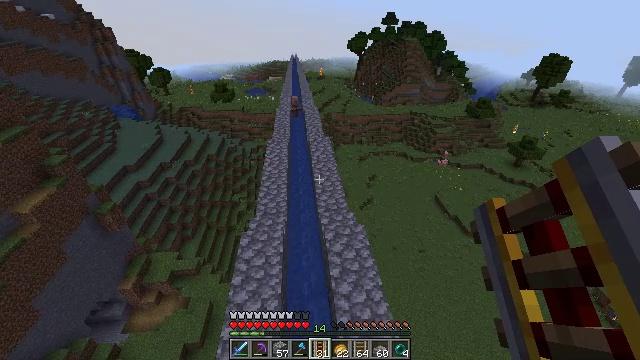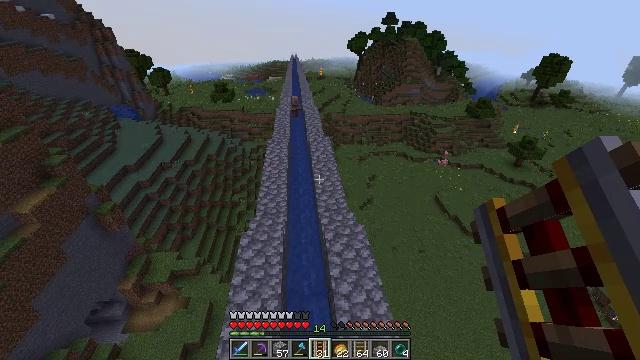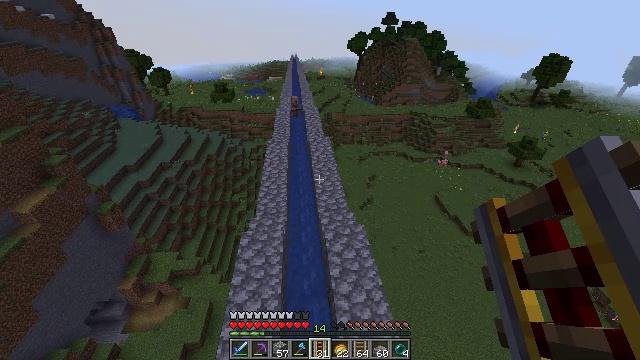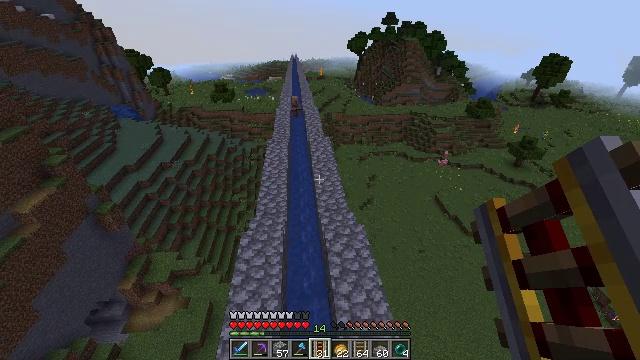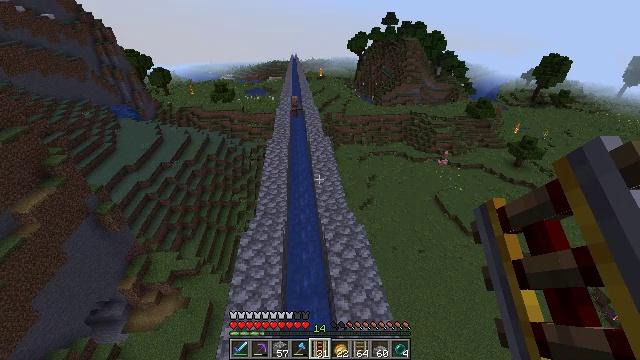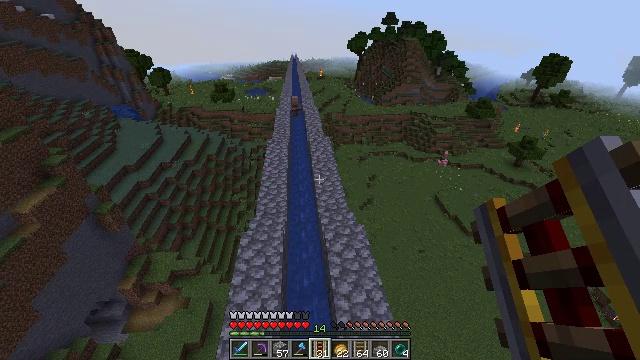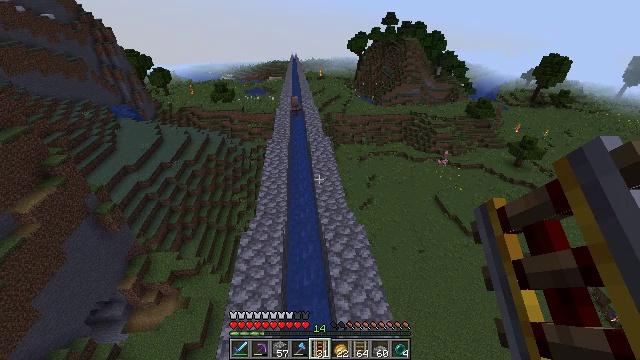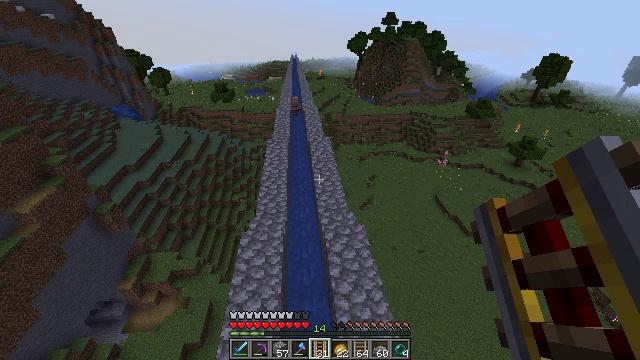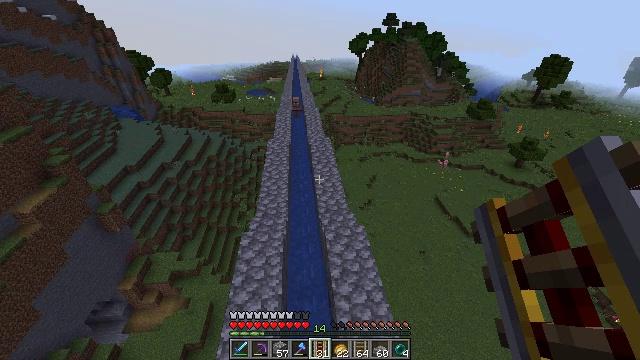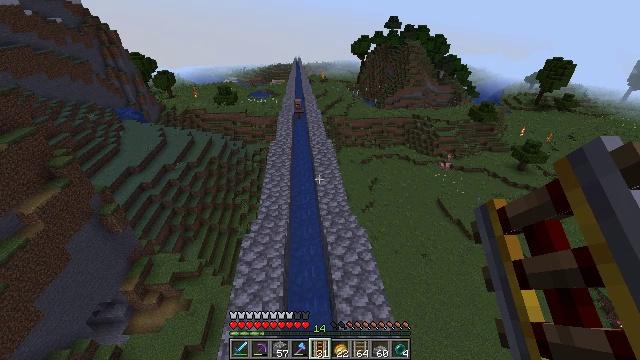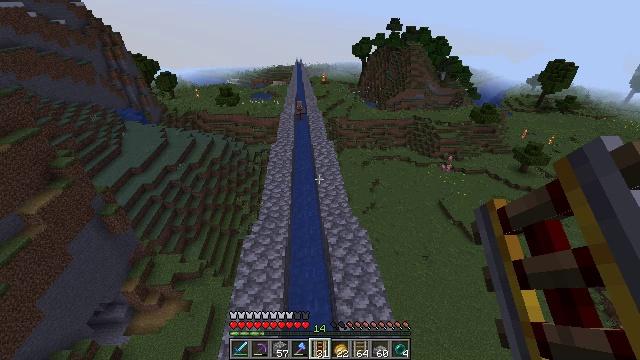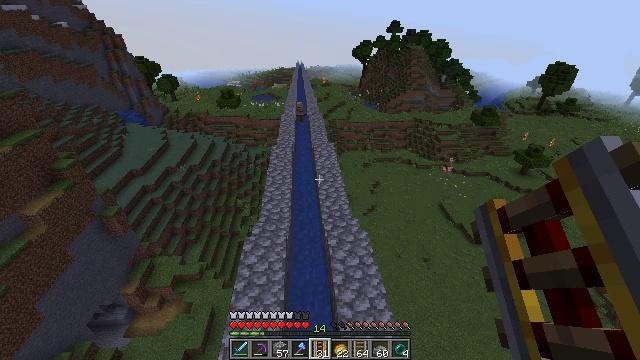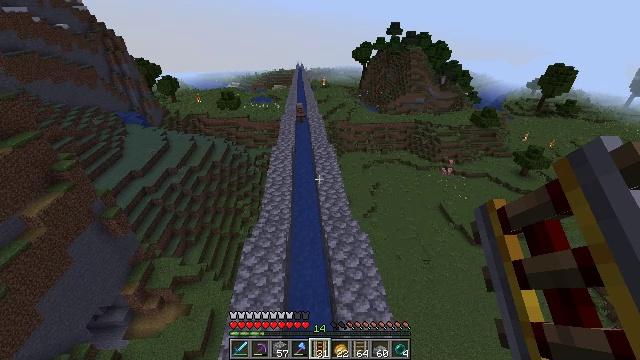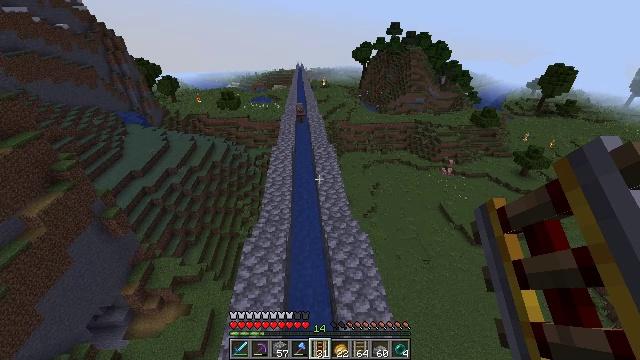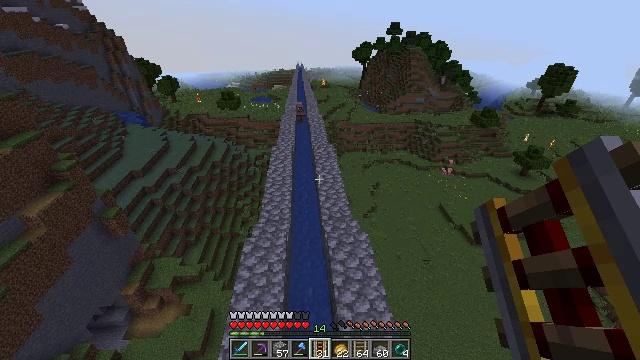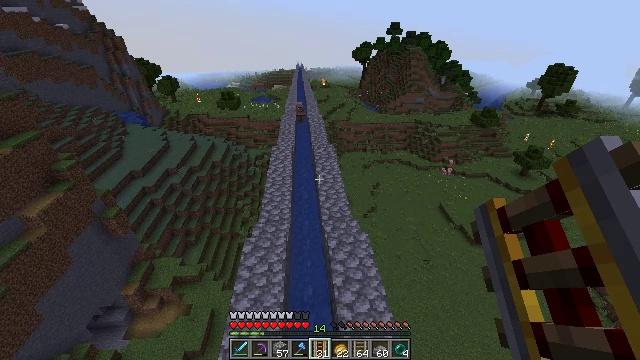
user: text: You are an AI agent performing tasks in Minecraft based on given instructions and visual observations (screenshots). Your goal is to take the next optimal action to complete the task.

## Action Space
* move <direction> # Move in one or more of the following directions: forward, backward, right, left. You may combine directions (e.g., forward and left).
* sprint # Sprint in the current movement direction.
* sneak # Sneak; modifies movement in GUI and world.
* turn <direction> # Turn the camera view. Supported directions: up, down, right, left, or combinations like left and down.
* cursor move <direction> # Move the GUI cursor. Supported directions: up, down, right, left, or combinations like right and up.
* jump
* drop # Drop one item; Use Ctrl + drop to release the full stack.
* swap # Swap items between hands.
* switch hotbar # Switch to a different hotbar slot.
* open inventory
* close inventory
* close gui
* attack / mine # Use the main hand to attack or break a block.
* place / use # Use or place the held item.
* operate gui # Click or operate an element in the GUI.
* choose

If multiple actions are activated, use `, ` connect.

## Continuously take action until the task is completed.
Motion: motion action
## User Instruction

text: Attack the ground to gather dirt.
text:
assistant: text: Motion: no_op
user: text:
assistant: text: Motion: no_op
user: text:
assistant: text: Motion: no_op
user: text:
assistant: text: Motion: no_op
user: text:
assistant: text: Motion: no_op
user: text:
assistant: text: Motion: no_op
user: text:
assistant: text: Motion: no_op
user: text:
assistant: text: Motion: no_op
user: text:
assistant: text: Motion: no_op
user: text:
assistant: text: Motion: no_op
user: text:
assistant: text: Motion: no_op
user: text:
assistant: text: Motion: no_op
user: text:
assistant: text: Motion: no_op
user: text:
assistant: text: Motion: no_op
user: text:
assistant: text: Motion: no_op
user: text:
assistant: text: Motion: no_op
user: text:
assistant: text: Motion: no_op
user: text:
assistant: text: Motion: no_op
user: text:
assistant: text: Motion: no_op
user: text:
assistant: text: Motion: no_op
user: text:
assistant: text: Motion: no_op
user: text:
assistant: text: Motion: no_op
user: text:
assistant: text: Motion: no_op
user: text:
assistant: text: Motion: no_op
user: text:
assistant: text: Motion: no_op
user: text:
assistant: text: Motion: no_op
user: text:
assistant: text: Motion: no_op
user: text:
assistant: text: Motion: no_op
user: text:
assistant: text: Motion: no_op
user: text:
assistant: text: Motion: no_op